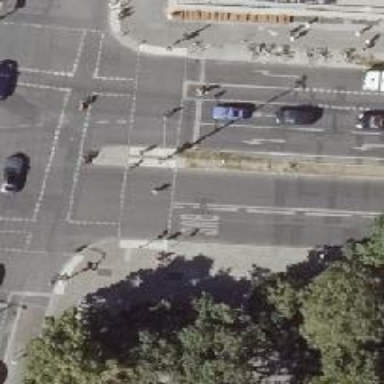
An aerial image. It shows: Secondary road with asphalt surface. There is cycleway on the right shared with buses.